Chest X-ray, AP view. Patient: 60 years old, sex M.
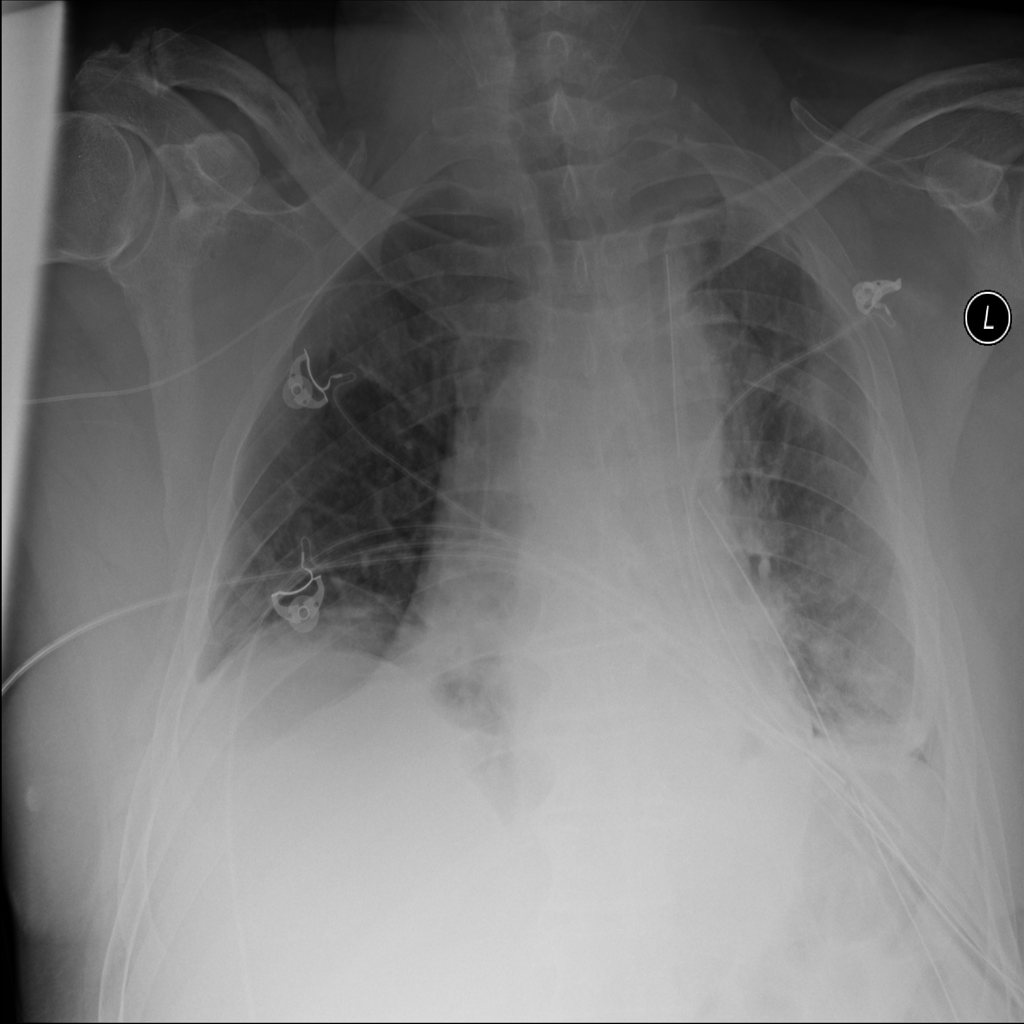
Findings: Atelectasis, Effusion, Pneumothorax